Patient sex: M
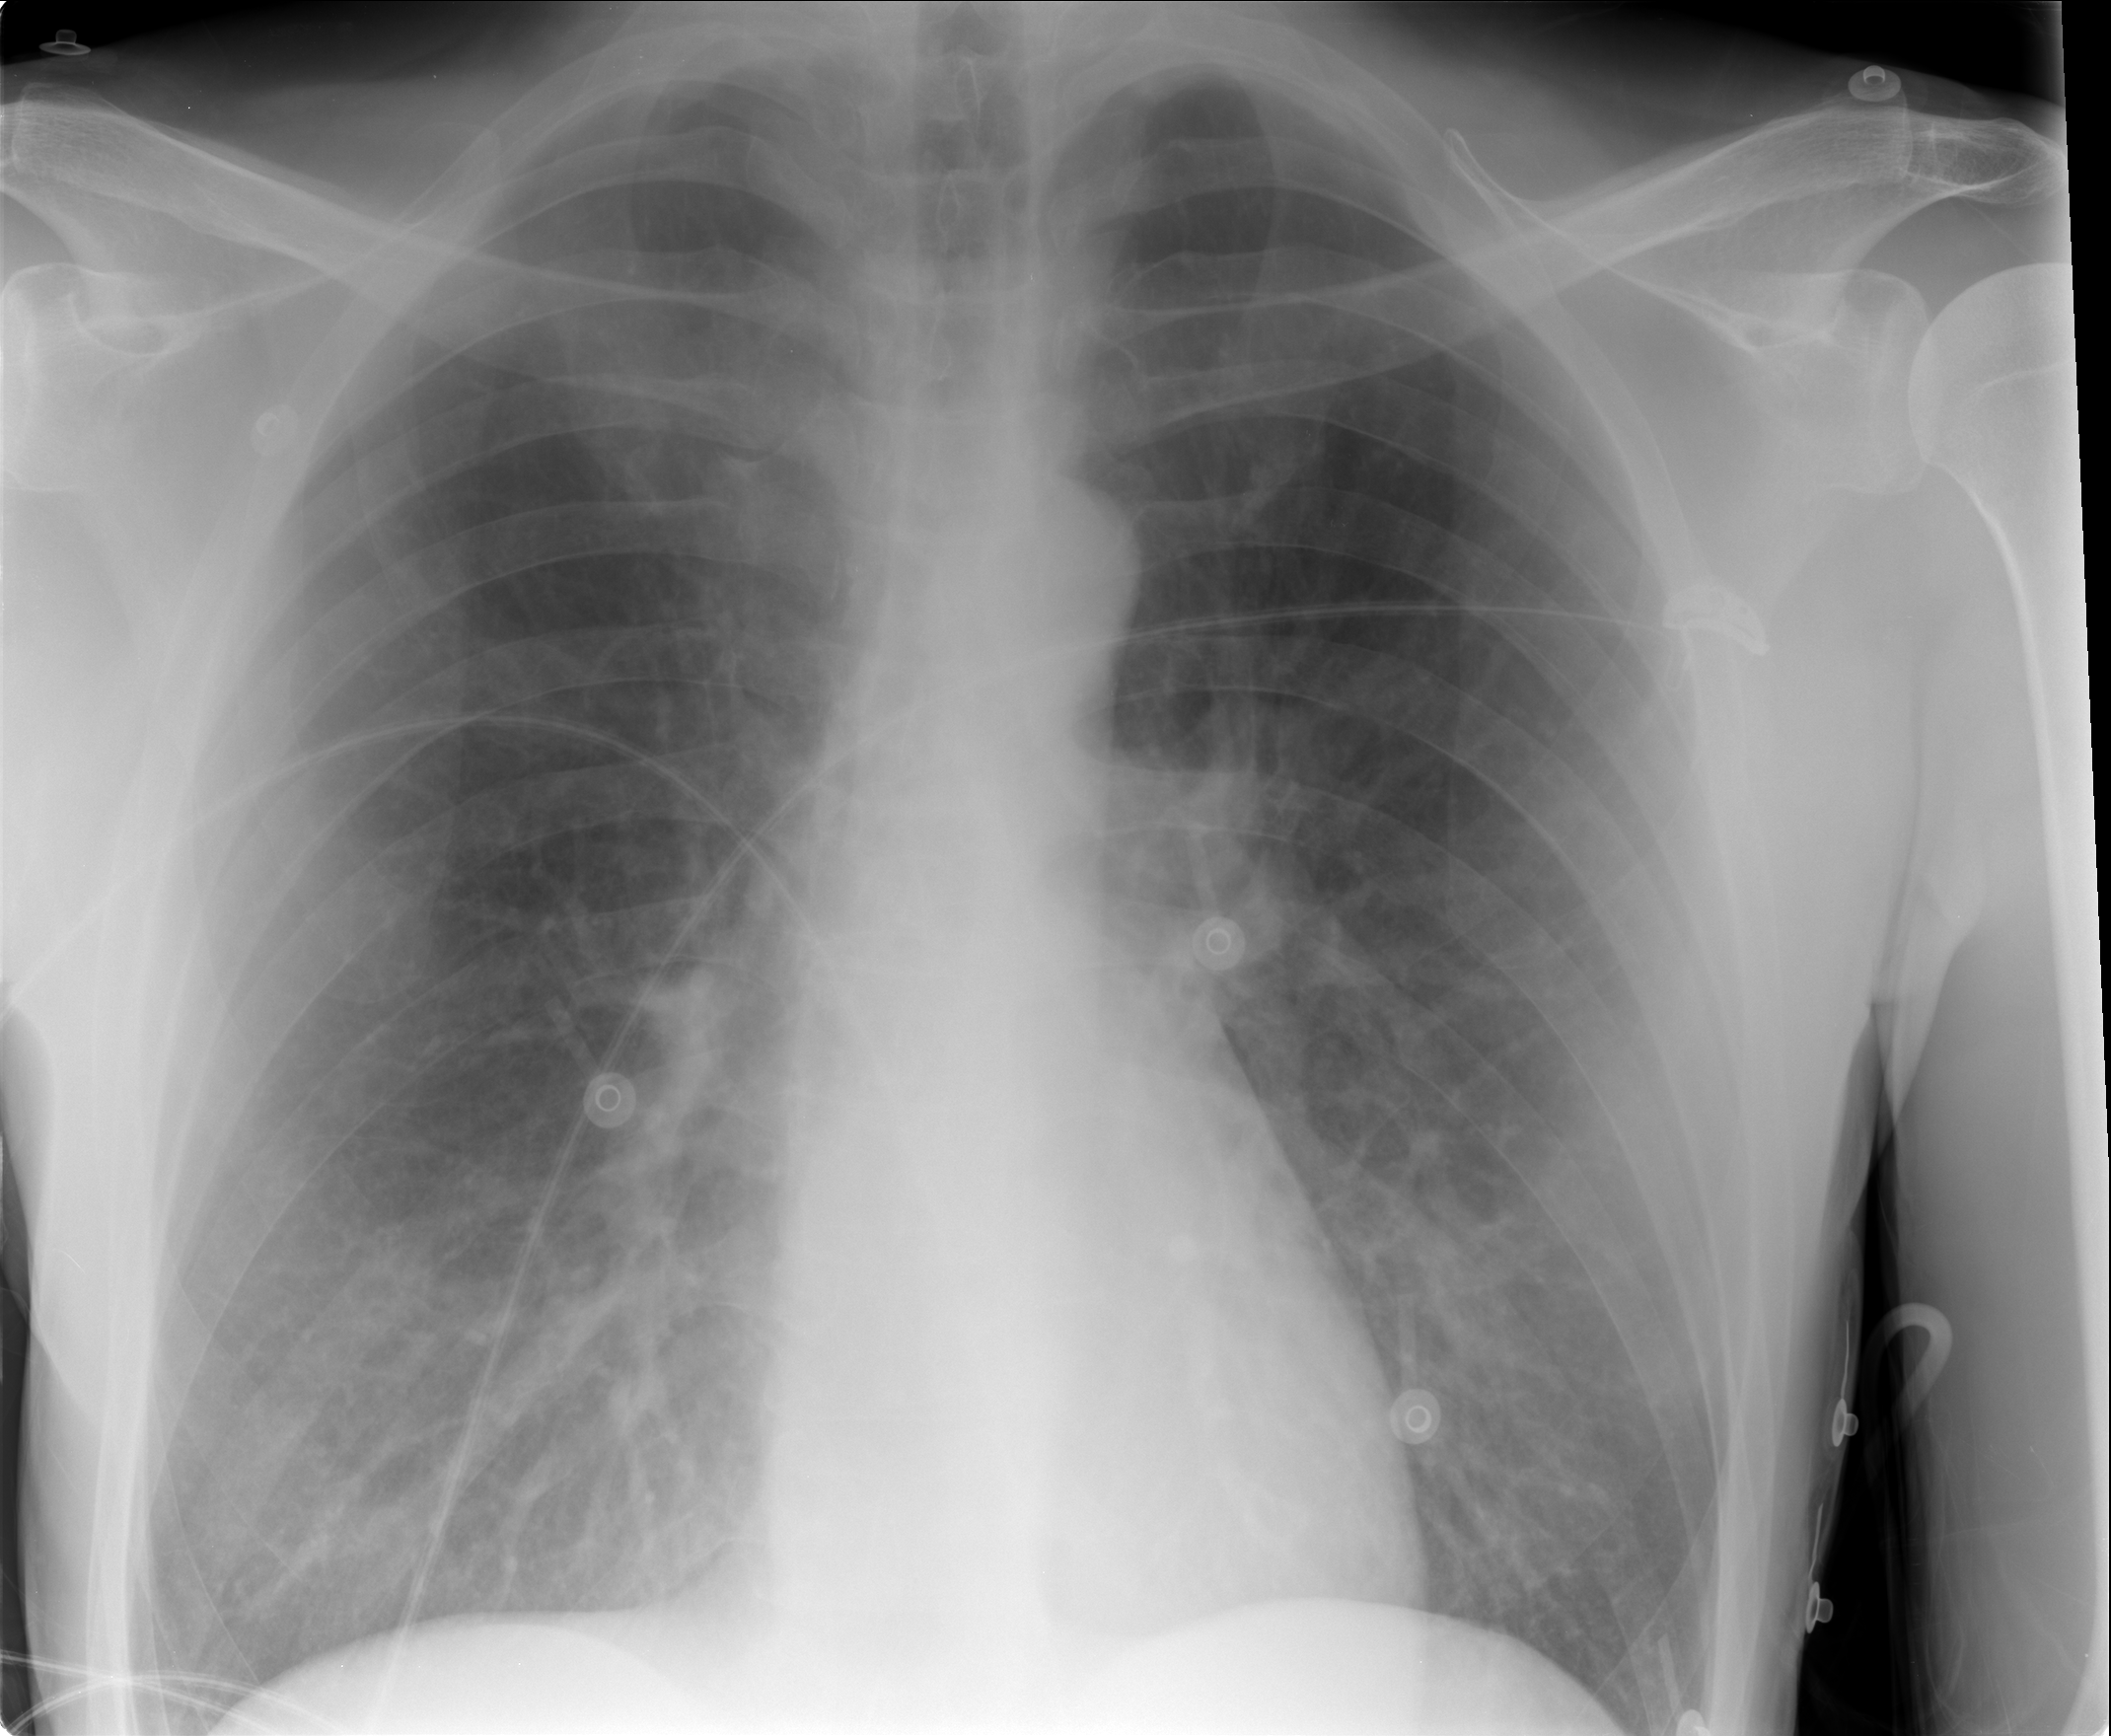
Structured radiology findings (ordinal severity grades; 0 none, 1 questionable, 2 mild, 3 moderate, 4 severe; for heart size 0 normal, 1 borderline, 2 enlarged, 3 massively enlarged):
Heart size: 0
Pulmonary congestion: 0
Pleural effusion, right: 0
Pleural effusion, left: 0
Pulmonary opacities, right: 1
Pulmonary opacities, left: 1
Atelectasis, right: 2
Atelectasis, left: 2